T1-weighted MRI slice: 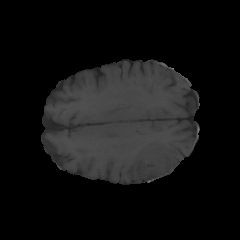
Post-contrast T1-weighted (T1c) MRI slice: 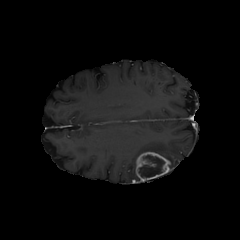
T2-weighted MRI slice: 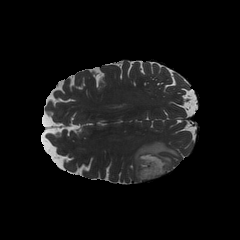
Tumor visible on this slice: yes